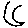
Label: moon